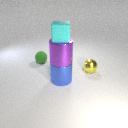
small green rubber sphere to the left of small yellow metal sphere